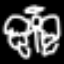
Label: angel